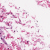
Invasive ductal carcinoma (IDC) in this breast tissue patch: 0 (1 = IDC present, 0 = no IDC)